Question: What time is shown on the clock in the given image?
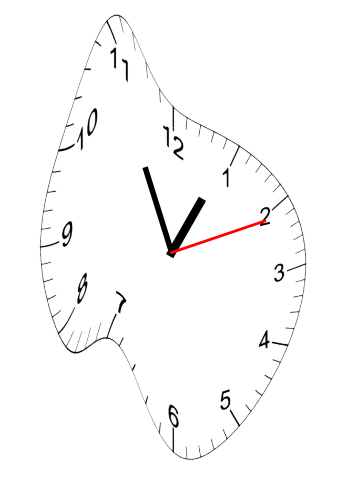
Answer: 12:55:11